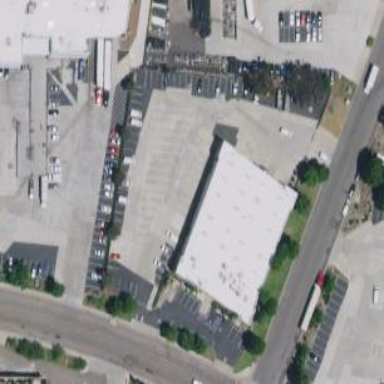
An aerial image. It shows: Industrial building.